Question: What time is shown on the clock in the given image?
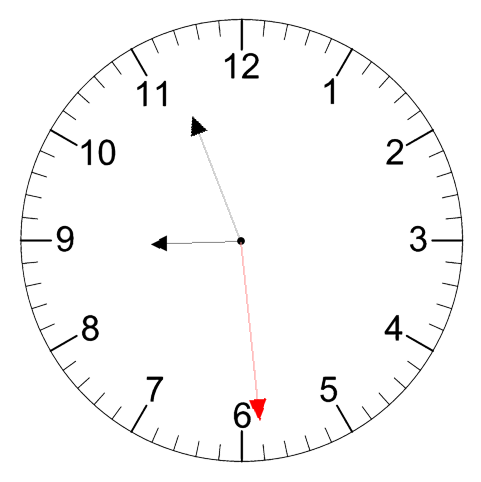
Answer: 08:56:29